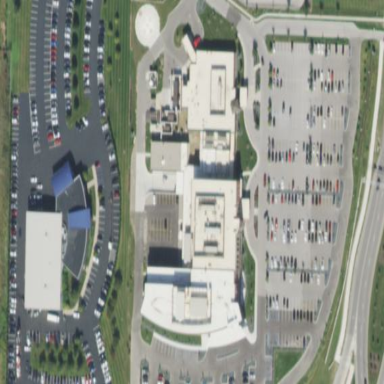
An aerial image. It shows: Hospital providing healthcare services.